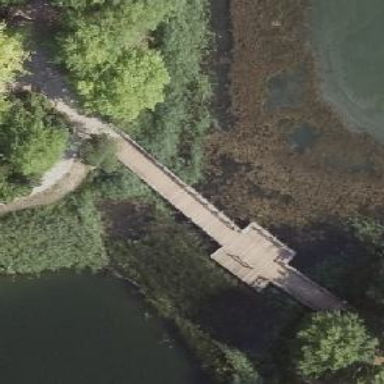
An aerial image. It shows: Footway on bridge.